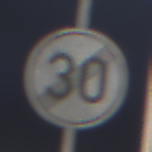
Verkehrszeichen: EndeGeschwindigkeit30
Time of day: Night
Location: Outdoor (Urban)
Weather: PartlyCloudy
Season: NotSpecified
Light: Artificial